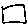
Label: square